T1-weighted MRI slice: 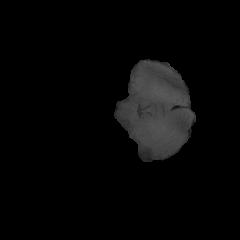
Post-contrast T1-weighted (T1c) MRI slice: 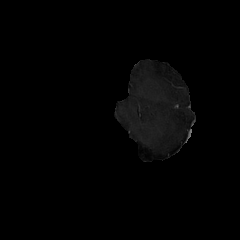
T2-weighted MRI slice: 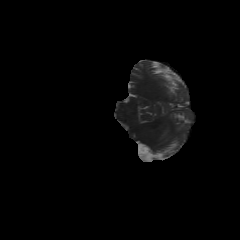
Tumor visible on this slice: no